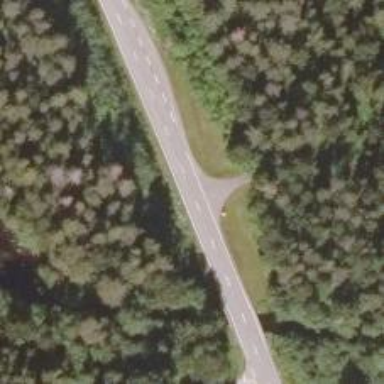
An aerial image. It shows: Asphalt road classified as tertiary.